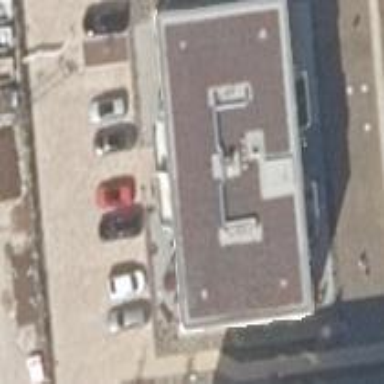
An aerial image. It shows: Flat-roofed apartment building.